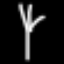
Label: fork